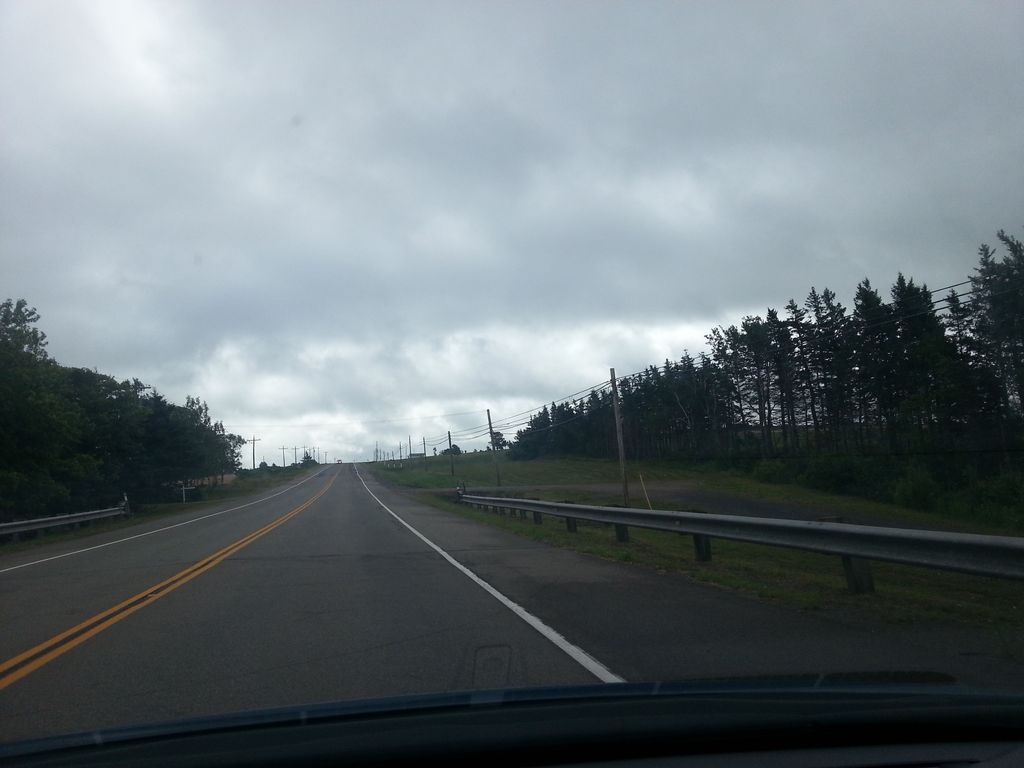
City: charlottetown